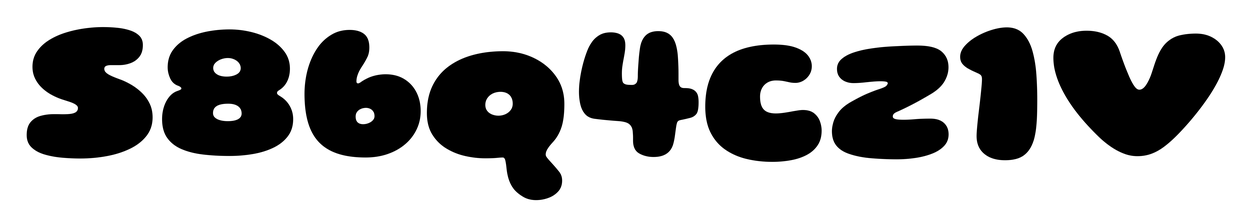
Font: Gluten_Black